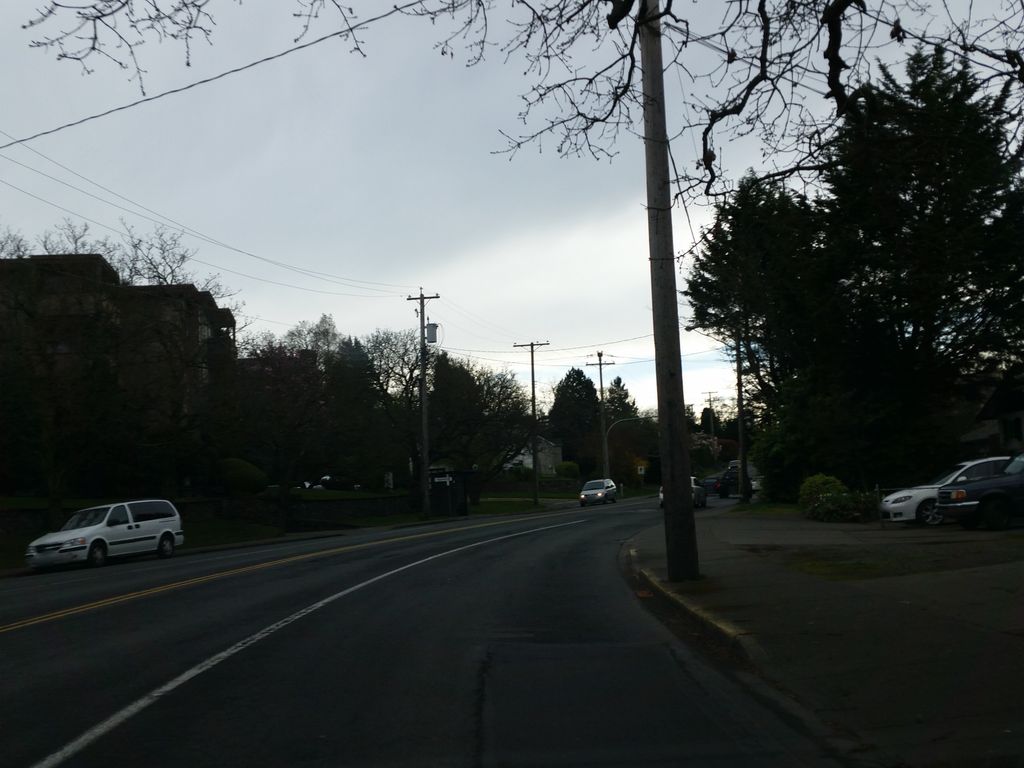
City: victoria